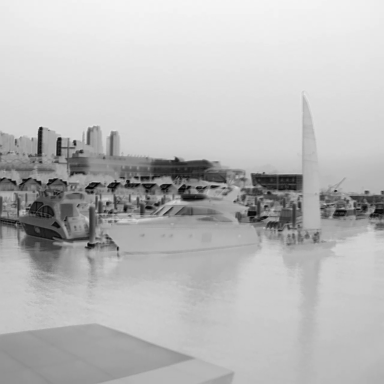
There are three canoes in the infrared image.